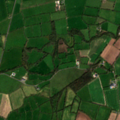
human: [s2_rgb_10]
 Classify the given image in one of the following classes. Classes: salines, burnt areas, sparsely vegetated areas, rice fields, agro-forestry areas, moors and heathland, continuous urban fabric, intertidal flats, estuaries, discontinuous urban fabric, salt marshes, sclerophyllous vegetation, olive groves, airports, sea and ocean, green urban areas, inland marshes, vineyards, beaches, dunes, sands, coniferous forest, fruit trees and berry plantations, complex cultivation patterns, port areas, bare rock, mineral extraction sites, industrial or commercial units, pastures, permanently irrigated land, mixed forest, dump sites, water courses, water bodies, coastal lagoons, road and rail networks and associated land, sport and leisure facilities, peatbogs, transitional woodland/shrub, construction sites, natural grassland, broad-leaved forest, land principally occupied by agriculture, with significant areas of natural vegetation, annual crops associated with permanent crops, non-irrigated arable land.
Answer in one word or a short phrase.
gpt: non-irrigated arable land, pastures